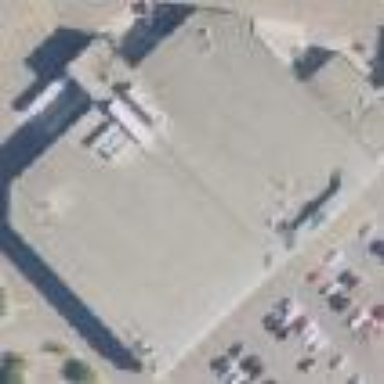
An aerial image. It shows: Building.